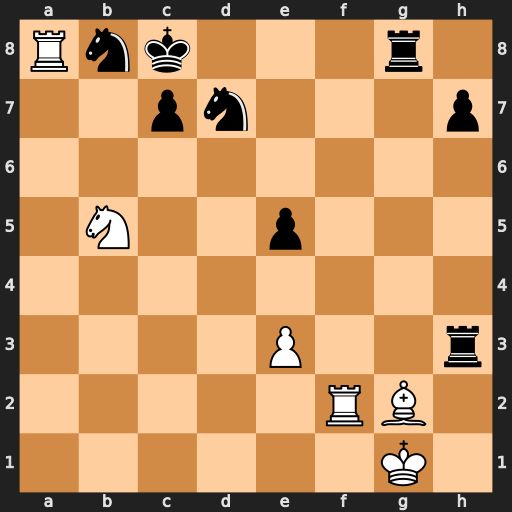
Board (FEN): Rnk3r1/2pn3p/8/1N2p3/8/4P2r/5RB1/6K1
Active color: w
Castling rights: -
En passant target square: -
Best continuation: Na7+ Kd8 Nc6+